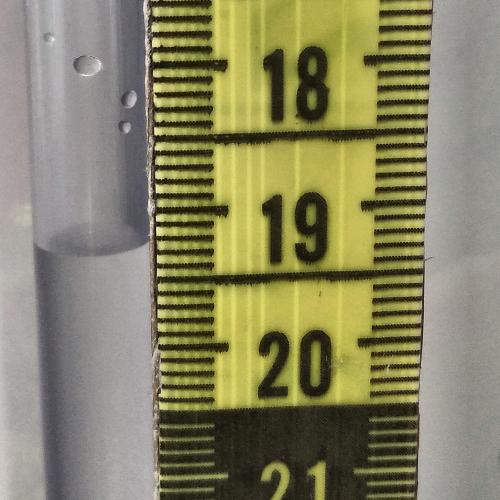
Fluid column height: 19.2 cm